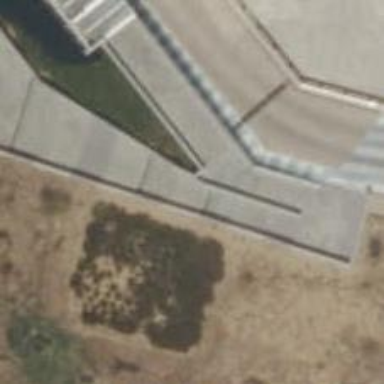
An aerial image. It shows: Set of steps on the road.